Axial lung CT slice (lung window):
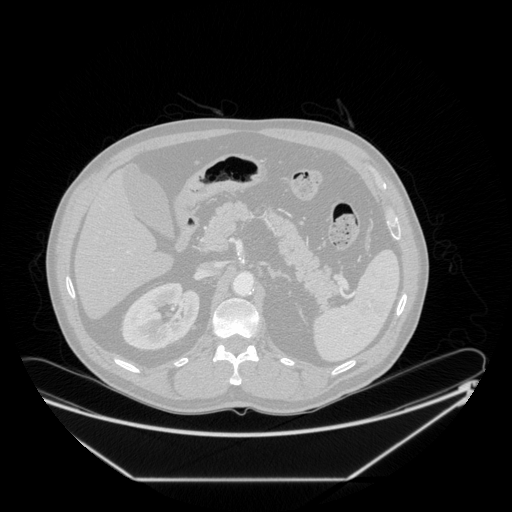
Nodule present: no